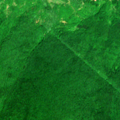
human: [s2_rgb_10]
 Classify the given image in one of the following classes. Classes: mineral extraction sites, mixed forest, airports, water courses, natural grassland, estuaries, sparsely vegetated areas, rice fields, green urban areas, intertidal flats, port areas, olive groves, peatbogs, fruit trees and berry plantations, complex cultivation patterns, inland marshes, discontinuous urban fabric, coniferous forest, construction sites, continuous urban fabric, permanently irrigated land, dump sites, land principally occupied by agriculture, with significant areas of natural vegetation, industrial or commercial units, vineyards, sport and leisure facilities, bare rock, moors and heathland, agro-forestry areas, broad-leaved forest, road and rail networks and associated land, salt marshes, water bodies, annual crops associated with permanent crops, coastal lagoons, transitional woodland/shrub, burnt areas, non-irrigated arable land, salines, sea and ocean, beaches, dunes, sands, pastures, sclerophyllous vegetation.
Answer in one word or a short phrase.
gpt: land principally occupied by agriculture, with significant areas of natural vegetation, broad-leaved forest